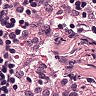
Metastatic tissue present: no